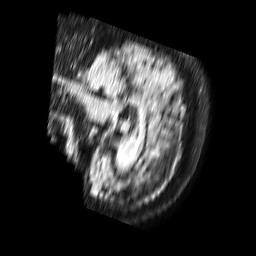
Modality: FLAIR
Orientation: sagittal
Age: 60
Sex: male
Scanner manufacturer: philips
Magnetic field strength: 1.5 T
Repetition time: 6 s
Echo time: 0.1016 s